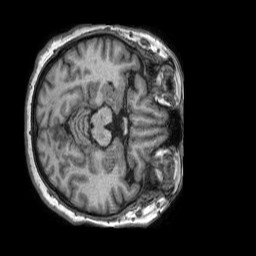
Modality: T1w
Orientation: axial
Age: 56
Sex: female
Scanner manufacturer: philips
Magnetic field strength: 1.5 T
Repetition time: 0.007025 s
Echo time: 0.003178 s